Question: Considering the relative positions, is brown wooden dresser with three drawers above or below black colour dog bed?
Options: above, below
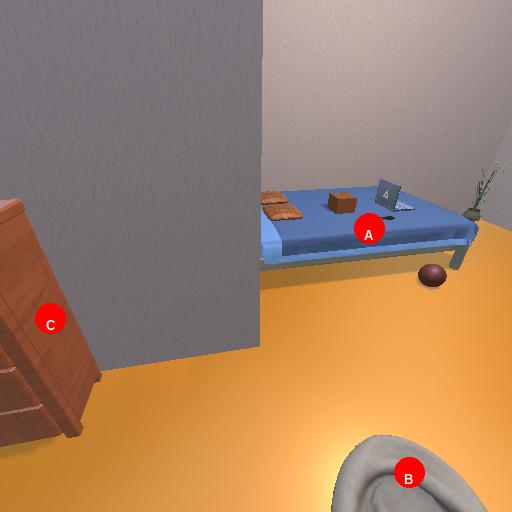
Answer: above